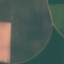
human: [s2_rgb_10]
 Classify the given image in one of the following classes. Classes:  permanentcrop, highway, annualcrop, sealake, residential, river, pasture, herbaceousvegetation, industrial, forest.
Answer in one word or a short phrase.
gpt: AnnualCrop